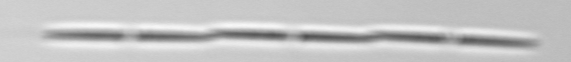
Label: Pseudo-nitzschia